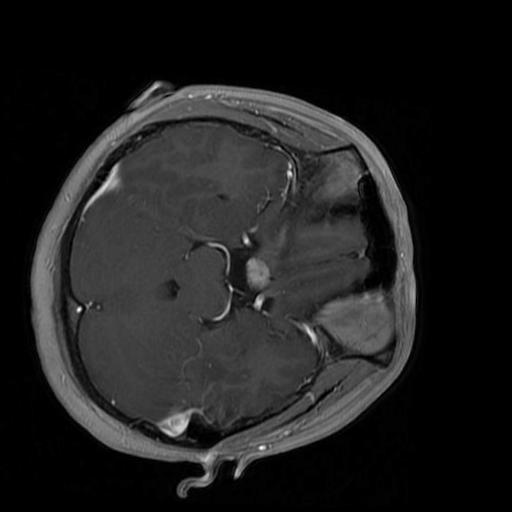
Label: brain_tumor